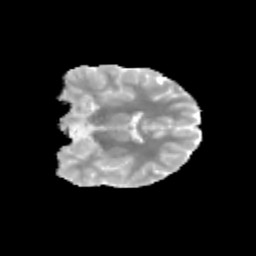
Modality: MD
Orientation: coronal
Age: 12
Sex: female
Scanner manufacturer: siemens
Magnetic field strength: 3 T
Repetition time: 3.8 s
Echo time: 0.07 s